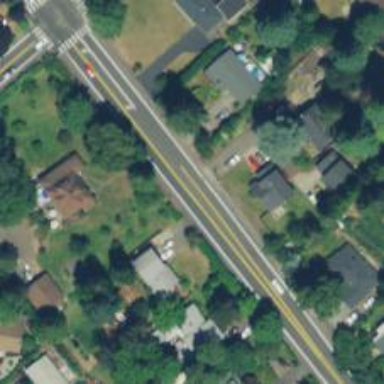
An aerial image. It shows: Secondary road with sidewalk on the left.